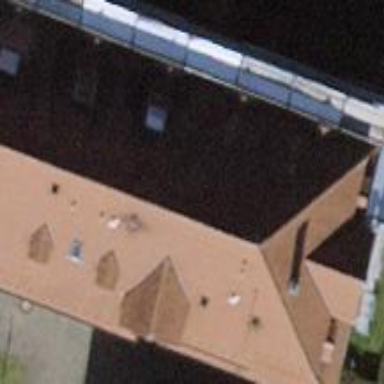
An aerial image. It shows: Terrace building.